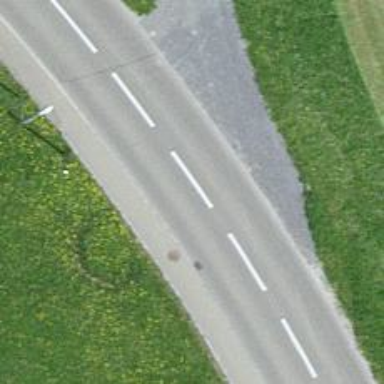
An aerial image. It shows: Tertiary road with sidewalk on the left.